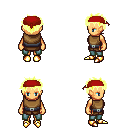
a pixel art fantasy rpg character, female body template, human, tanned skin, leather chest armor, teal pants, gold bedhead hairstyle, red bandana, gold boots, four views (front, back, left, right), 2x2 character sprite sheet, small pixel art, hard edges, no anti-aliasing